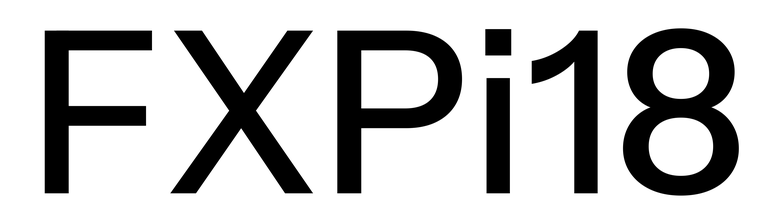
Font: InstrumentSans_Medium